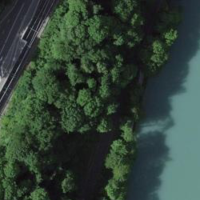
EUNIS habitat code: 53
Species observed at this site:
Buteo buteo
Lathyrus pratensis
Mergus merganser